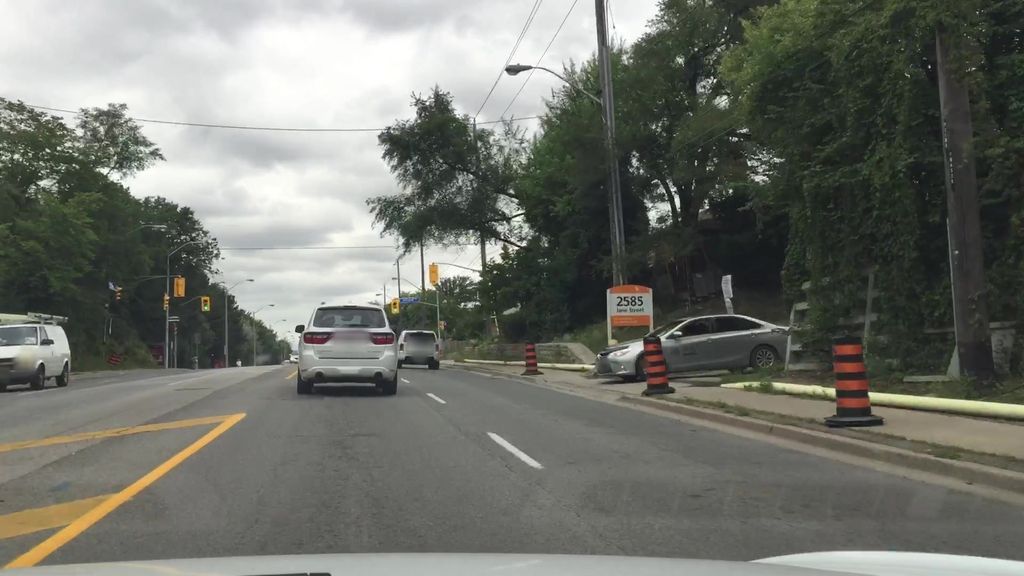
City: toronto